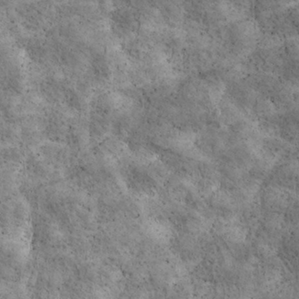
Label: non_frost